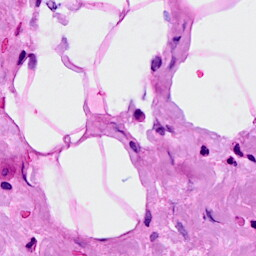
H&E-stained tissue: Breast